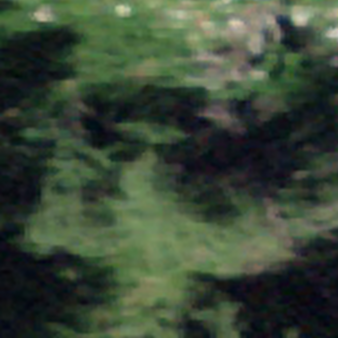
Label: other